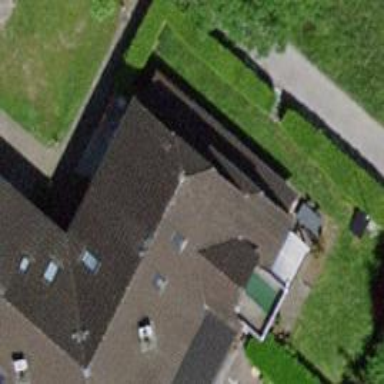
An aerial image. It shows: Terrace-style building with gabled roof.